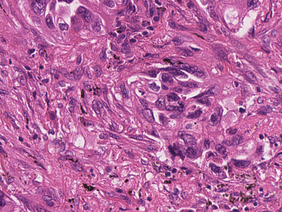
Tumor epithelial tissue: yes
Tumor-associated stroma tissue: yes
Normal tissue: no